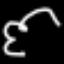
Label: squiggle